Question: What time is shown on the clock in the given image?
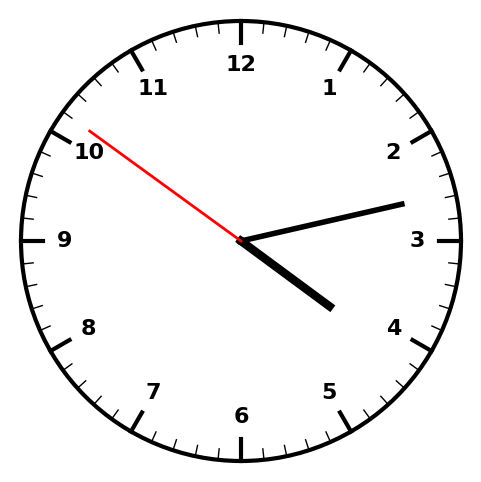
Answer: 04:12:51